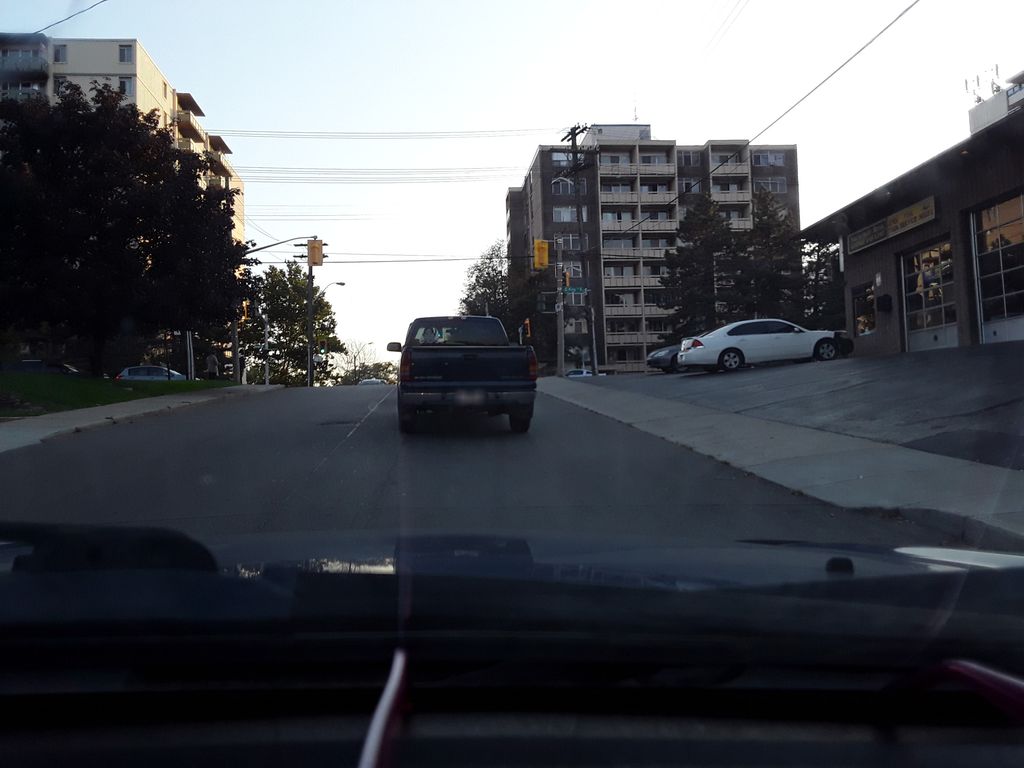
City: hamilton